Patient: sex F, age 89
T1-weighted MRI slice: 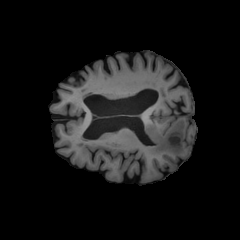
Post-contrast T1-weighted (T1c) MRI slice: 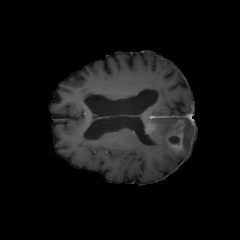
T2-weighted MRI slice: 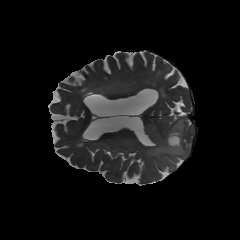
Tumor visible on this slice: yes
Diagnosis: Glioblastoma, IDH-wildtype
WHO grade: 4